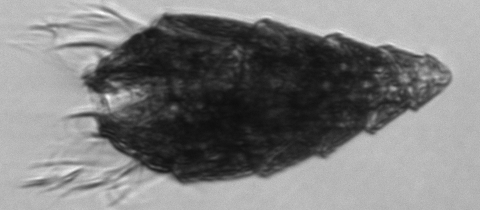
Label: Laboea_strobila